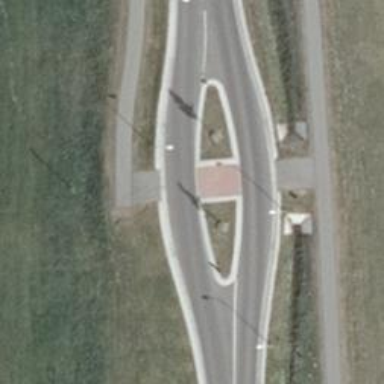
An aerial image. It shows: Unmarked crossing with pedestrian island. The crossing includes traffic calming island.